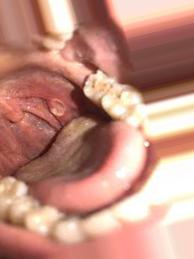
Condition: Mouth Ulcer